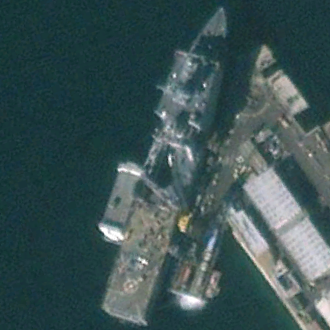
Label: combat